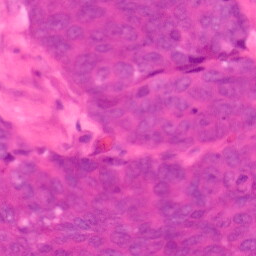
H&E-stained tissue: Colon